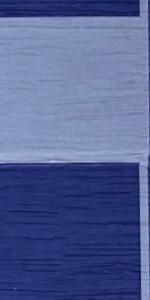
Label: Empty